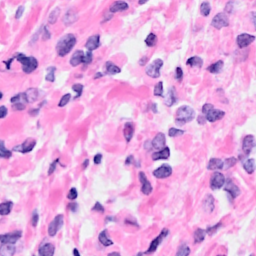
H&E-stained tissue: Breast